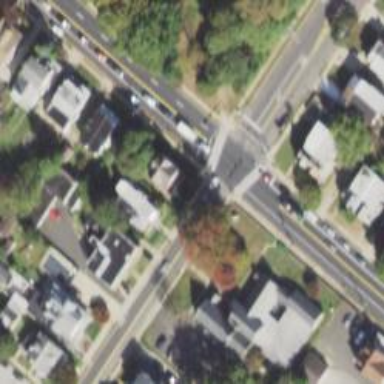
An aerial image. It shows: Marked crossing on footway.